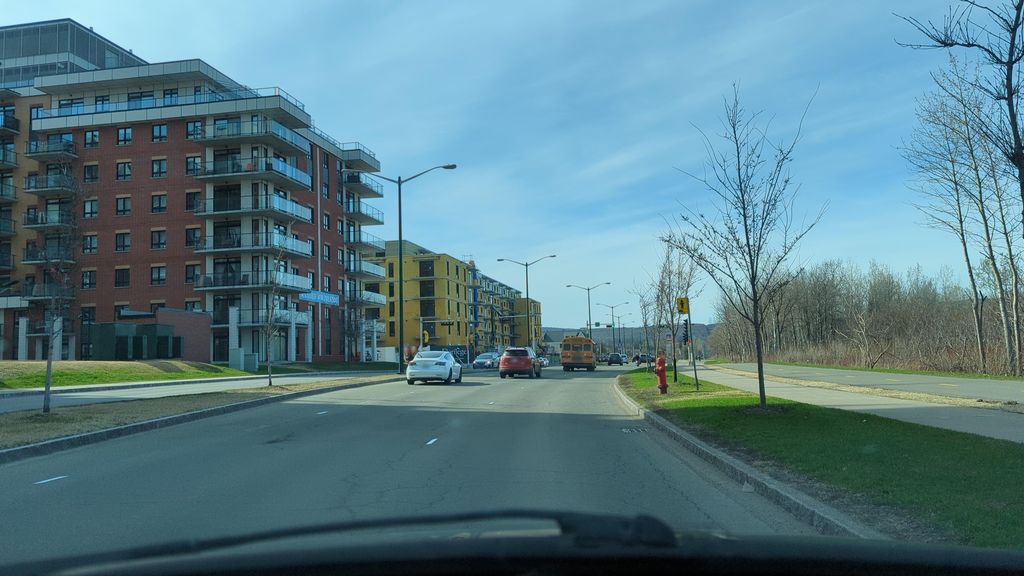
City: quebec_city